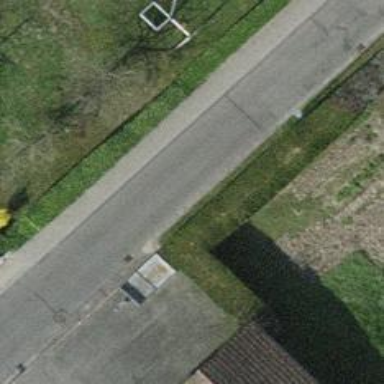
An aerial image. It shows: Hedge barrier.